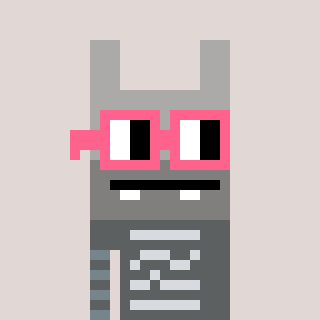
a pixel art character with square pink glasses, a rabbit-shaped head and a foggrey-colored body on a warm background